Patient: sex M, age 44
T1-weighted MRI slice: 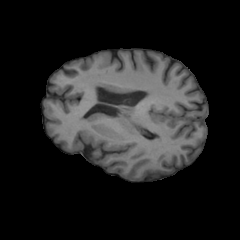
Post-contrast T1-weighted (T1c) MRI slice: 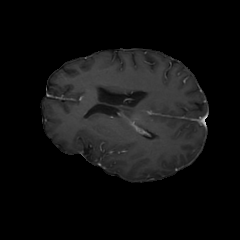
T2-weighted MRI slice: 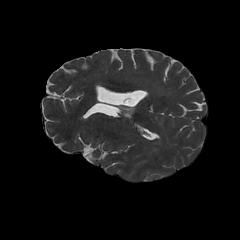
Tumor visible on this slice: yes
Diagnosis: Glioblastoma, IDH-wildtype
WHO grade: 4